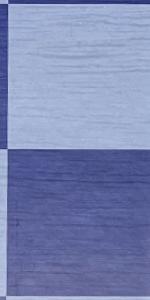
Label: Empty